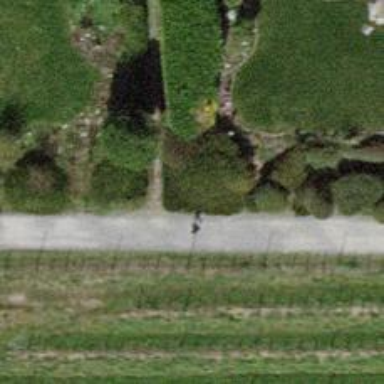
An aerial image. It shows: Hedge acting as barrier.